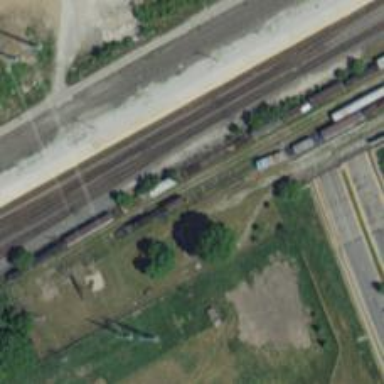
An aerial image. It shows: Preserved railway.